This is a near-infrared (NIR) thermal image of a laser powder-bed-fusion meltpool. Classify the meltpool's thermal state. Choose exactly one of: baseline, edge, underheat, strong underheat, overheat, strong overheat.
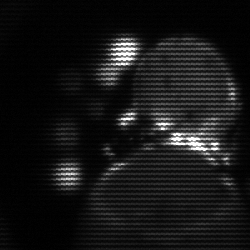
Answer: edge